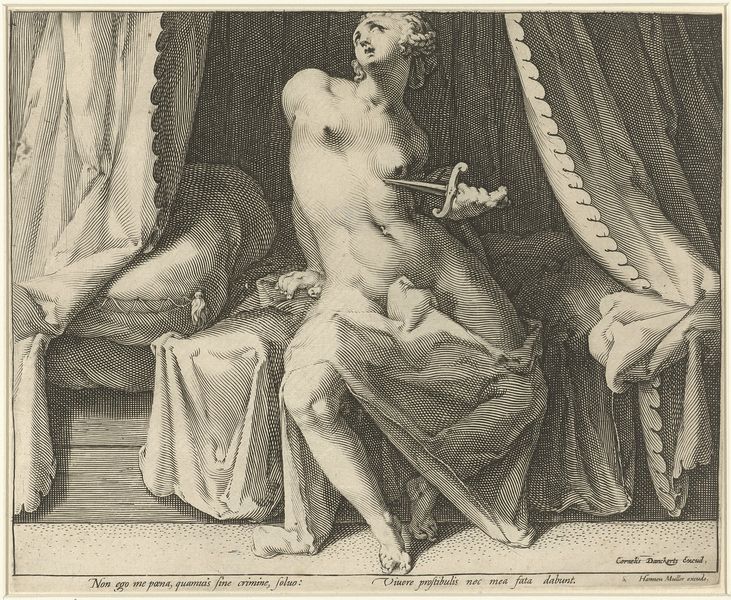
Titel: Dood van Lucretia
Künstler: Jan Harmensz. Muller
Standort: Amsterdam
Institution: Rijksmuseum
Schlagwörter: hand, nackt, weiß, sitzen, brust, busen, frau, grau, schwarz, zeichnung, blick, dame, tuch, falten, gesicht, messer, tod, signatur, vorhang, haare, sitzend, decke, klassizismus, locken, beine, brüste, schrift, grafik, füsse, kissen, polster, vorhänge, weib, inschrift, sitzt, bett, bettdecke, bauch, laken, fuss, selbstmord, druck, schwarz-weiß, radierung, stich, schwert, text, beschriftung, bettlaken, dolch, schlafgemach, herz, kupferstich, erdolchen, stechen, himmelbett, latein, erstochen, decken, nippel, matraze, suizid, lucretia, bettlacken, friff, décalcomanie